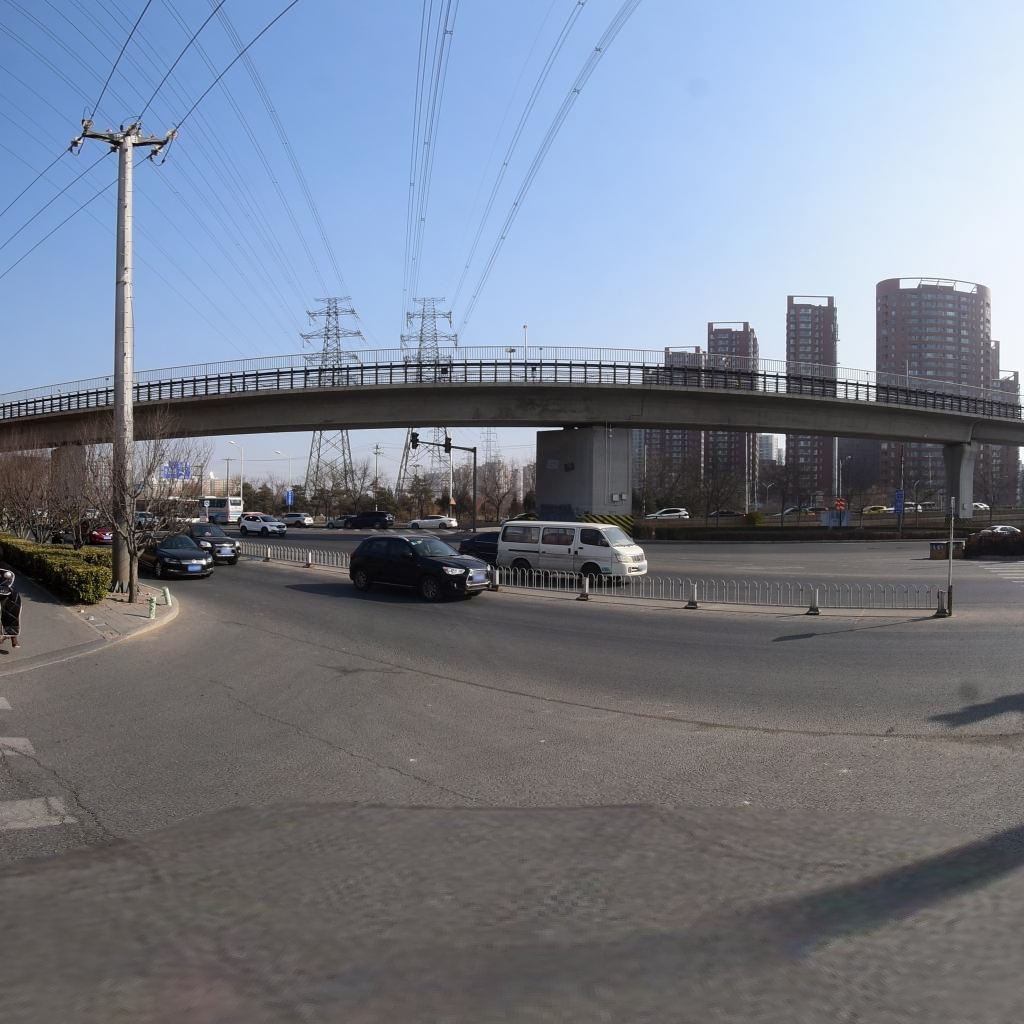
Region: Chaoyang
Road damage annotations: alligator crack, transverse crack